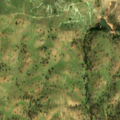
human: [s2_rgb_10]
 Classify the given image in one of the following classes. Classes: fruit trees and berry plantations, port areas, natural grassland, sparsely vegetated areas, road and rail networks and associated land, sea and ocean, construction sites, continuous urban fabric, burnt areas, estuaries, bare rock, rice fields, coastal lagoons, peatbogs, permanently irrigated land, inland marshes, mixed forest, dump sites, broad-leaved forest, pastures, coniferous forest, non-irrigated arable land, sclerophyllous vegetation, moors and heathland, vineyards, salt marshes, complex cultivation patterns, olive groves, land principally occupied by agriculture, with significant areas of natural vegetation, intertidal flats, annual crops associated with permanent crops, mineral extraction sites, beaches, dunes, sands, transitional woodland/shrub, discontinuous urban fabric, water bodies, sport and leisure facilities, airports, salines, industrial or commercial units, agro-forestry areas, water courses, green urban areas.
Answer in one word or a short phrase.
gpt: non-irrigated arable land, pastures, agro-forestry areas